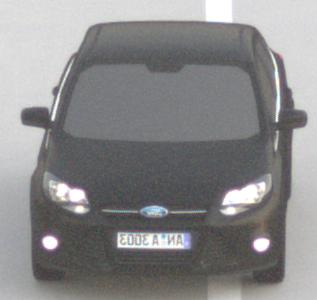
Make: Ford
Model: Focus 1.6 Ti-VCT
Detailed model: Focus (III)
Model produced from: 2011/09
Model produced until: 2014/09
Doors: 5
Color: black
Road condition: dry road
Daytime: sunrise or sunset
Contrast: low contrast